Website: home-depot
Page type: review-order
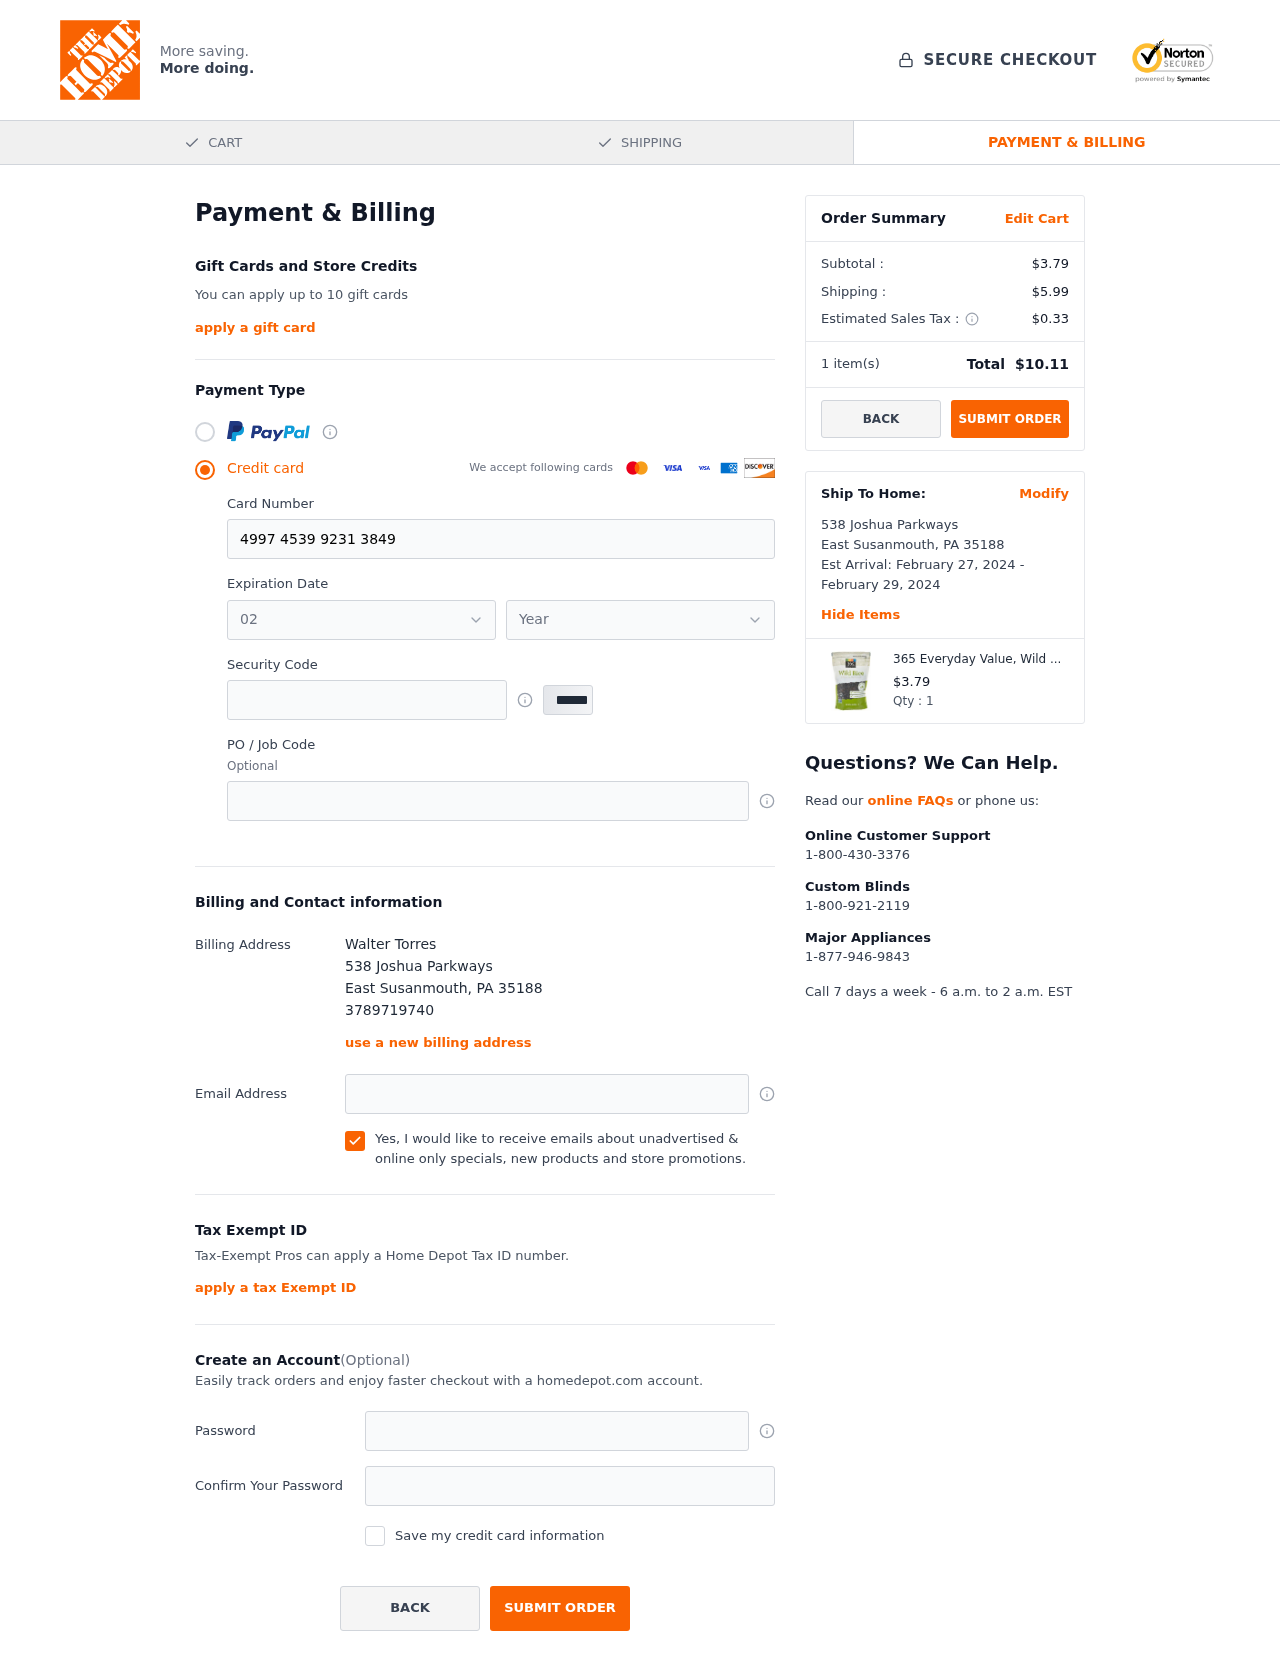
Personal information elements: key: PII_CARD_EXPIRY_MONTH
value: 02
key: PII_CARD_EXPIRY_YEAR
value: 26
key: PII_CITY
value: East Susanmouth
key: PII_FULLNAME
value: Walter Torres
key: PII_PHONE
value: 3789719740
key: PII_POSTCODE
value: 35188
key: PII_STATE_ABBR
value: PA
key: PII_STREET
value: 538 Joshua Parkways
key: PII_CARD_NUMBER
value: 4997 4539 9231 3849
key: PII_CARD_CVV
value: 698
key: PII_JOB_CODE
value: J655101
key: PII_EMAIL
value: walter_torres@yahoo.com
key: PII_POSTCODE_FULL
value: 35188
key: PII_POSTCODE_NUMERIC
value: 35188
Product elements: key: PRODUCT1_NAME
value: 365 Everyday Value, Wild Rice, 14 oz
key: PRODUCT1_PRICE
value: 3.79
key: PRODUCT1_QUANTITY
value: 1
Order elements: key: ORDER_SUBTOTAL
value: $3.79
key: ORDER_SHIPPING_COST
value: $5.99
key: ORDER_TAX
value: $0.33
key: ORDER_NUM_ITEMS
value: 1
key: ORDER_TOTAL
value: $10.11
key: ORDER_SHIPPING_DATE
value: February 27, 2024
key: ORDER_DELIVERY_DATE
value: February 29, 2024